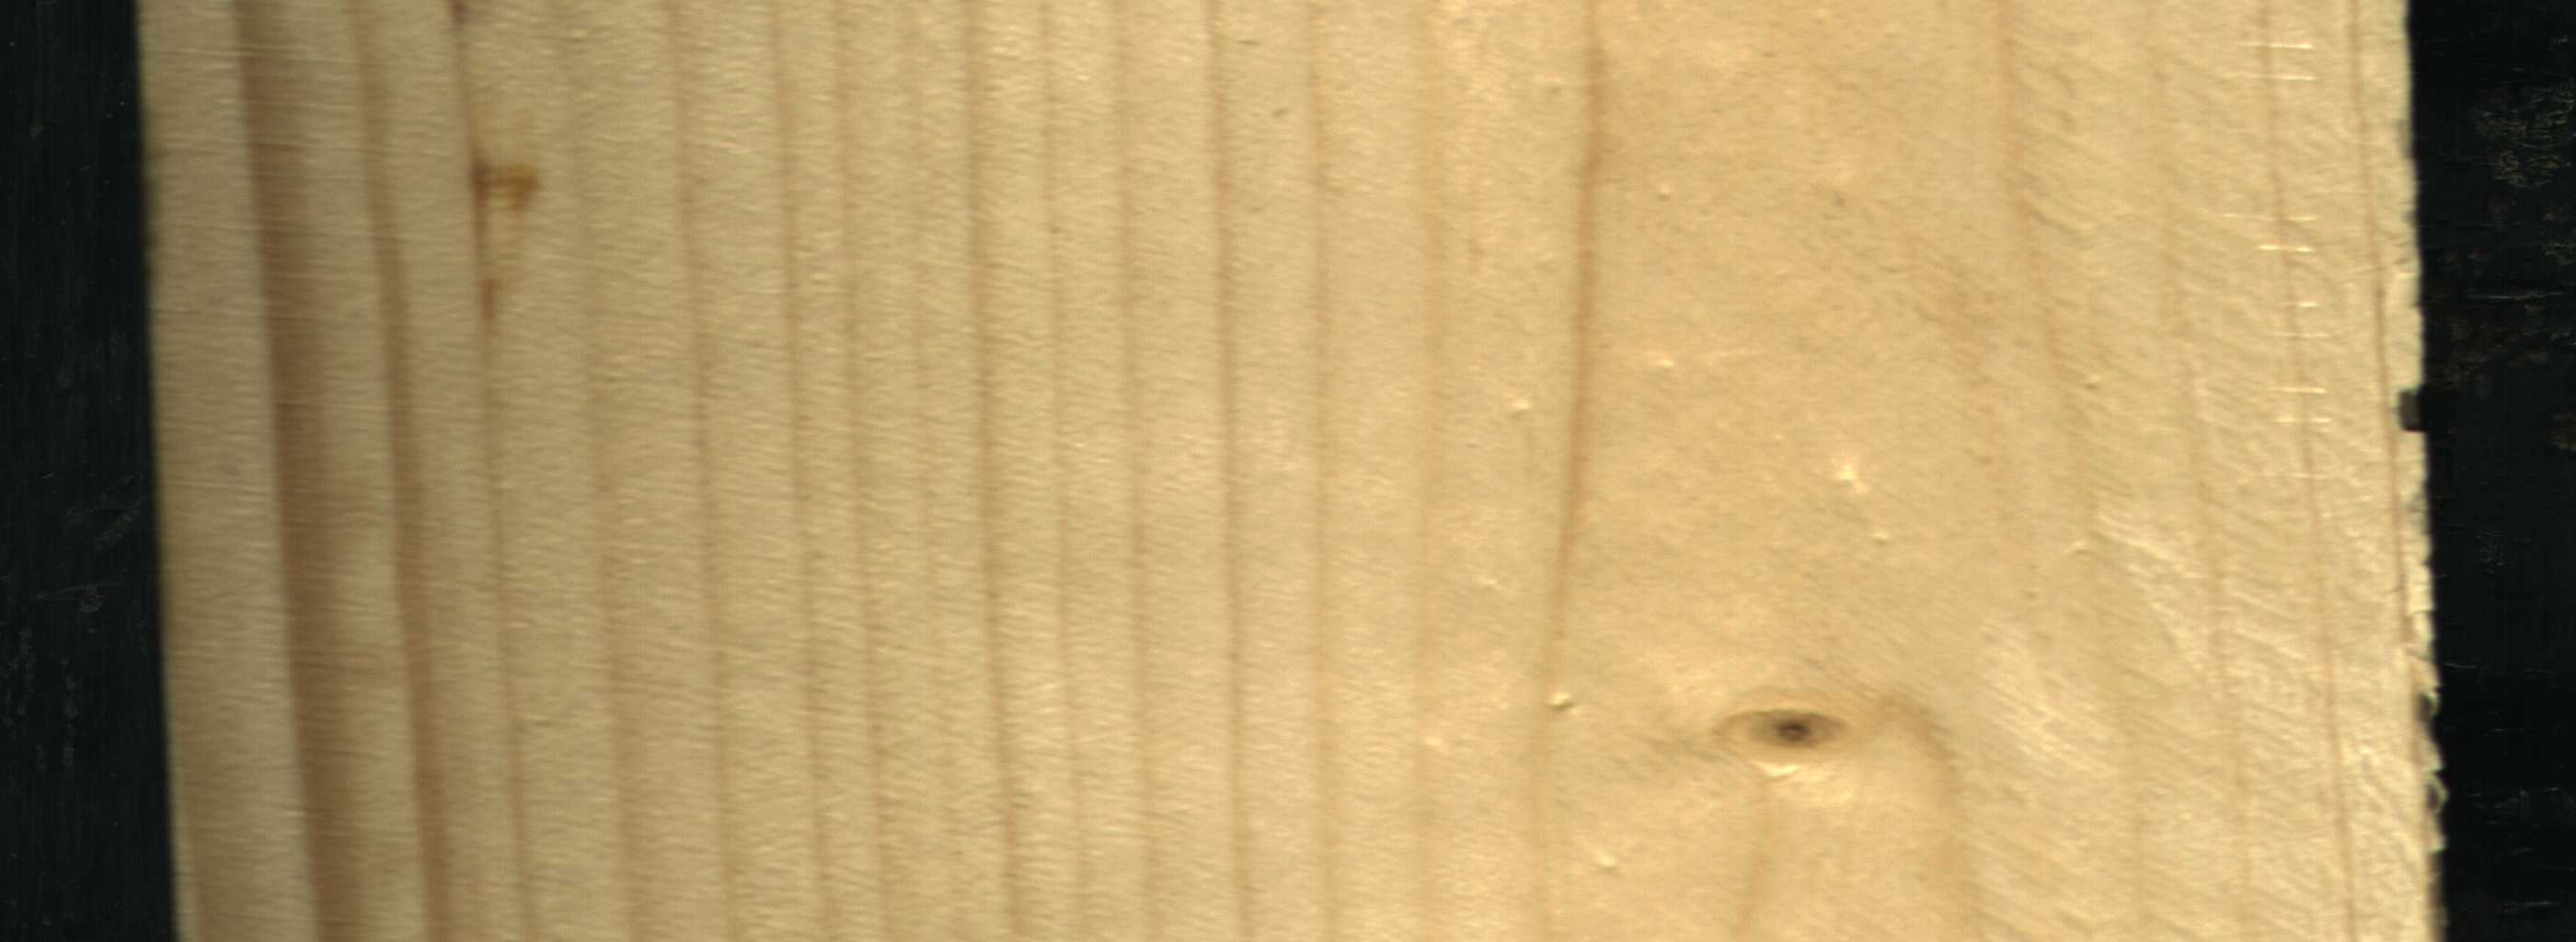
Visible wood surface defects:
resin
Quartzity
Live_Knot